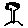
Label: tree